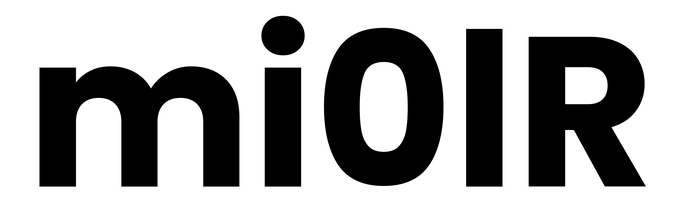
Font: Poppins-Bold